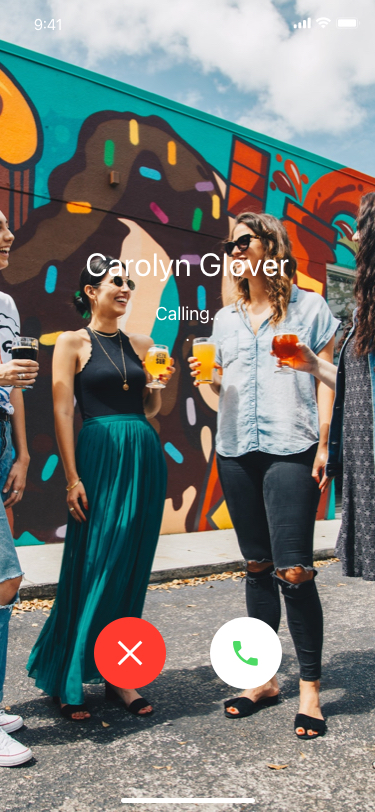
Text in this UI design:
Calling...
Carolyn Glover